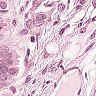
Metastatic tissue present: yes